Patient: sex M, age 46
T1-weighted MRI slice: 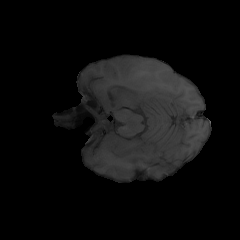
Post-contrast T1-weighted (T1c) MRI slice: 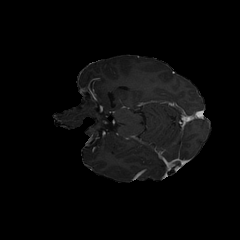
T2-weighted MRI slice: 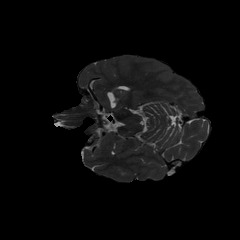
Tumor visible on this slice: no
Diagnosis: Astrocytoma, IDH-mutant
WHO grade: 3